Question: How to apply row_span to TableLayout?
I want to make something similar to this image, but i don't know how to do it.

What is the correct way to make something like this?
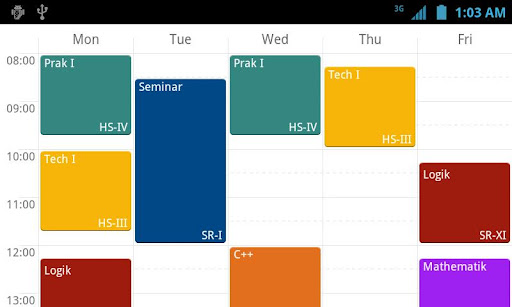
Answer: 'TableLayout' does not support row spans, only column spans. 'GridLayout' supports both row and column spans:

(picture from <URL>